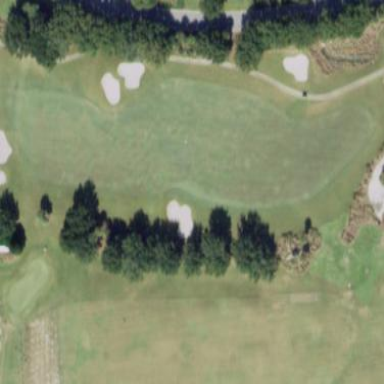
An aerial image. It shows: Golf course surrounded by greenery.